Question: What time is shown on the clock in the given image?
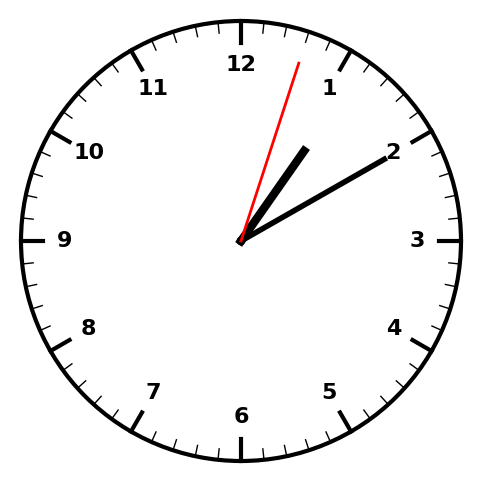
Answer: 01:10:03